Question: : I'm seeing an SSL certificate chain that's different based on how I access the https server. What's going on, and how do I verify the certificate under these circumstances?
---
### Slightly longer version:
I'm trying to use libcurl to verify the certificate of an SSL connection. The server I'm connecting to is Amazon S3.
When I access Amazon S3 in Firefox, I get this certificate chain:
- - -
When I access the same URL via the OpenSSL command line tool, I get this certificate chain:
1. *.s3.amazonaws.com Serial number: 43fbbac26627e0971e1c11e030c36b66
2. VeriSign Class 3 Secure Server CA - G3 Serial number: 6ecc7aa5a7032009b8cebcf4e952d491
3. VeriSign Class 3 Public Primary Certification Authority - G5 Serial number: 35973187f3873a07327ece580c9b7eda
The "*.s3.amazonaws.com" and "VeriSign Class 3 Secure Server CA - G3" certificates appear to be the same, but the one after that is different! It's named "VeriSign Class 3 Public Primary Certification Authority - G5" in both chains, but the certificate serial number is different. (Other information is different as well; let me know if you want a longer dump.)
I believe that this difference is the reason that I can't get libcurl to verify the SSL certificate. The certificate with serial number "18:DA:D1..." is in my CACERT.PEM file, but the certificate with serial number "35:97:31..." is not.
Obviously, the simple fix would be to add certificate "35:97:31..." to my CACERT.PEM file, but I want to make the right change here, not just a quick fix.
- - -
---
### Really long version and background information:
I'm using libcurl with OpenSSL to download from Amazon S3. Libcurl is returning "SSL certificate problem: unable to get local issuer certificate", which I know means that the root certificate isn't listed in my CACERT.PEM file. (I'm using the one <URL> I am able to verify certificates on other SSL connections, so I know my libcurl setup is correct.
To see what was going on, and why the certificate didn't verify, I pulled up the same URL in Firefox. Firefox didn't show any SSL certificate warnings. Here's the certification path Firefox shows. The root certificate, "VeriSign Class 3 Public Primary Certification Authority - G5", is listed in my CACERT.PEM file, and the serial number of the certificate matches what's shown in the screenshot.

Here's the serial numbers of all three certificates in the chain:
- - -
On a different platform (different OS, different version of OpenSSL, etc.), I tried accessing the same URL using the OpenSSL command line tool, and I got a different certification path!
When I <URL> the certificates it lists, I get a different certificate chain than Firefox gave me.
1. *.s3.amazonaws.com Serial number: 43fbbac26627e0971e1c11e030c36b66
2. VeriSign Class 3 Secure Server CA - G3 Serial number: 6ecc7aa5a7032009b8cebcf4e952d491
3. VeriSign Class 3 Public Primary Certification Authority - G5 Serial number: 35973187f3873a07327ece580c9b7eda
The cert in use, and its immediate parent cert are the same, but the next one up has the same name, but a different serial number.
Here's my version information:
Firefox: 37.0.2, running on Windows 7 x64.
---
I did review this question: <URL>, but my problem appears to be different: In that case, the certificate chain in the OpenSSL command line tool went 1 - 2 - 3 - 4, and in IE it was 1 - 2 - 3. Because IE considered "3" to be a root certificate, the chain stopped early. In my case, Firefox is reporting 1 - 2 - 3, and OpenSSL is reporting 1 - 2 - 4; The chain is different.
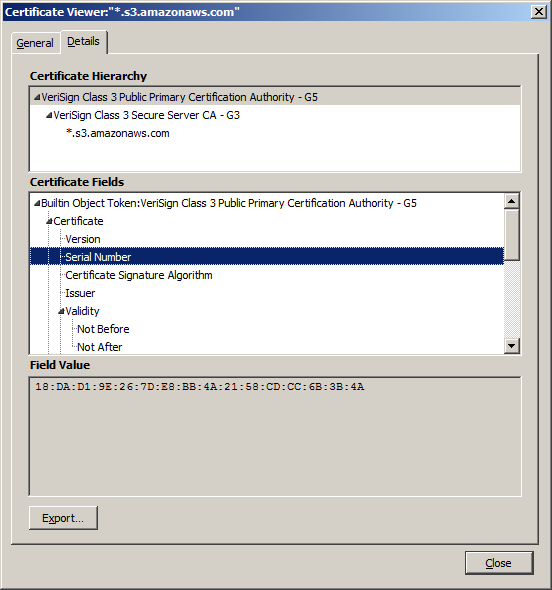
Answer: The server sends the same chain certificates to firefox and s_client:
1. CN=.s3.amazonaws.com SAN=DNS:.s3.amazonaws.com,DNS:s3.amazonaws.com
2. CN=VeriSign Class 3 Secure Server CA - G3
3. CN=VeriSign Class 3 Public Primary Certification Authority - G5
But the way the certificates will be verified differs depending on the SSL stack and the trusted root certificates of the client. And in case of curl you run into an old OpenSSL validation problem. Details:
- -
The solution is probably to use a CA store for curl <URL> so that it contains the trust anchor "/C=US/O=VeriSign, Inc./OU=Class 3 Public Primary Certification Authority"
For even more details about this problem see
- <URL>